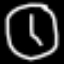
Label: clock